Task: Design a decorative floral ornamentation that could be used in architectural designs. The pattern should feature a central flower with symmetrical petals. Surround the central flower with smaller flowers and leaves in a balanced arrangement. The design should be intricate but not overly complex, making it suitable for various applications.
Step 1401:
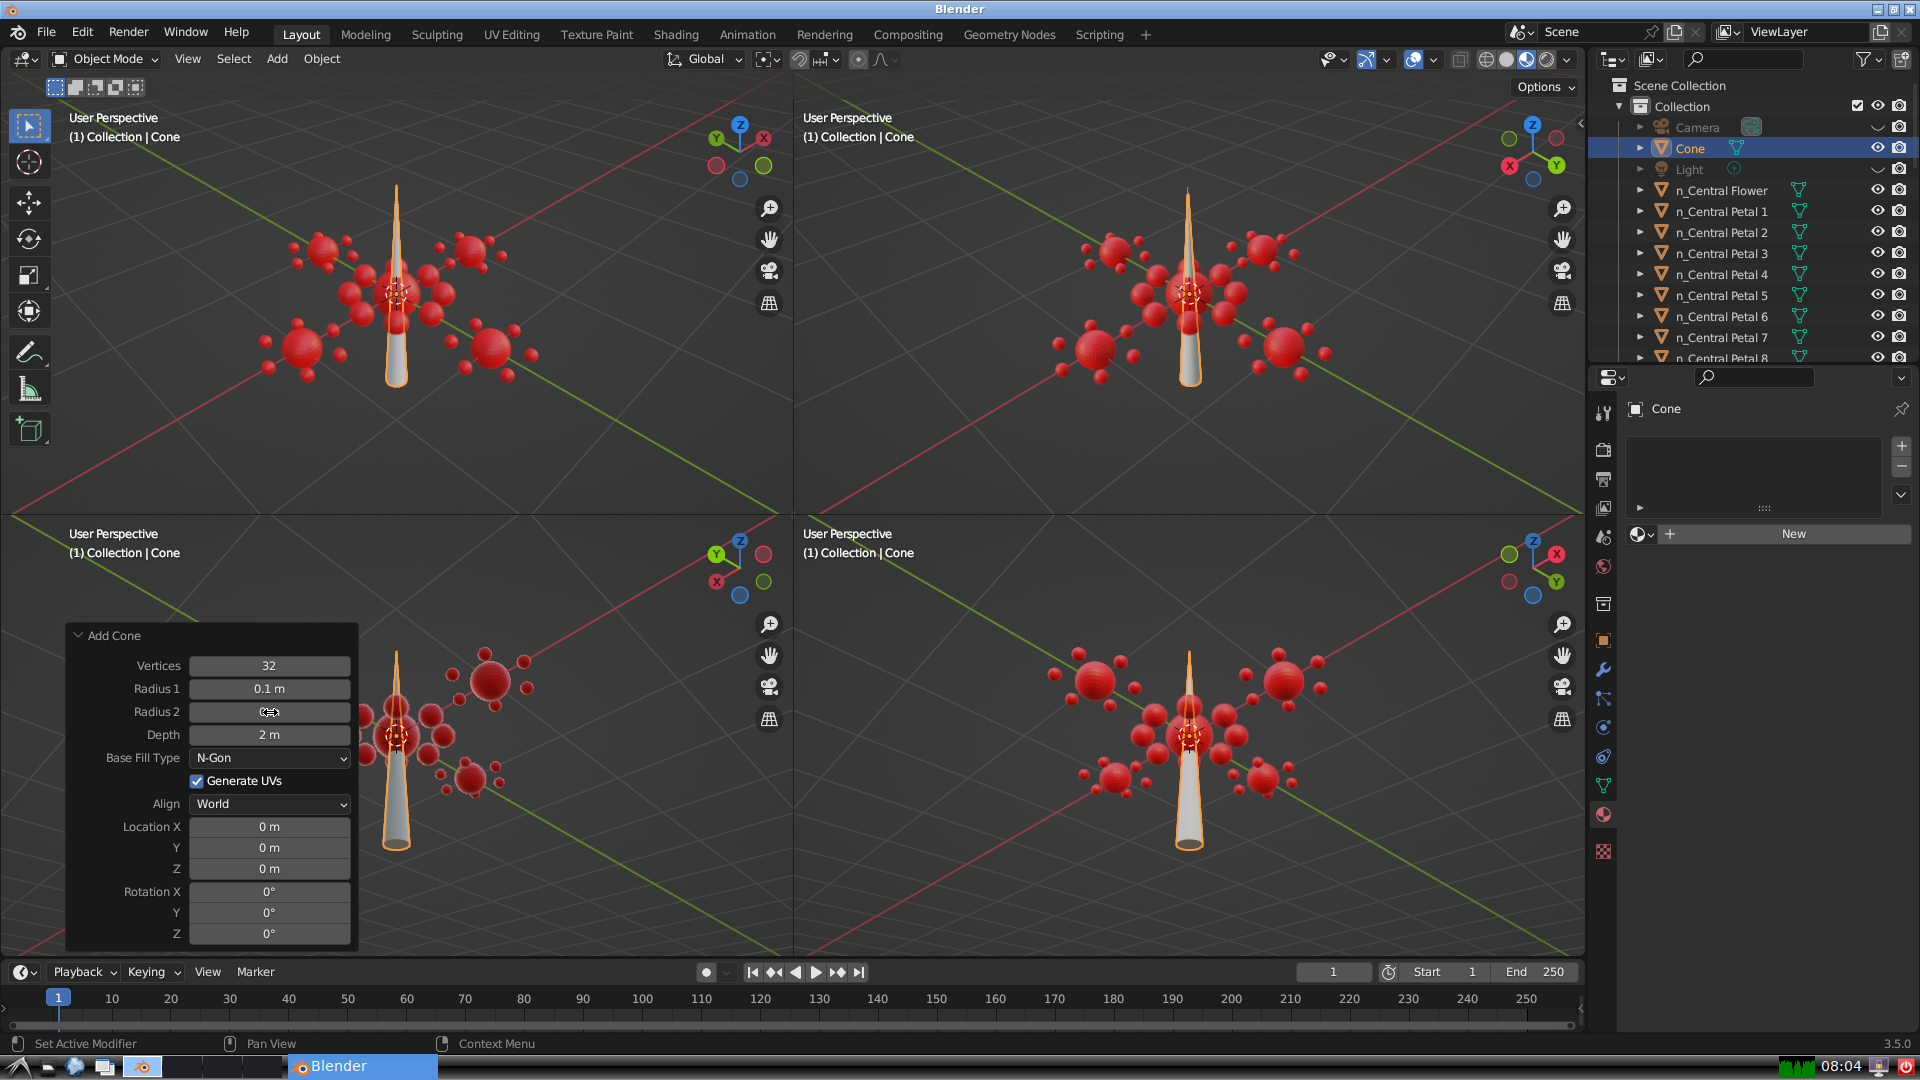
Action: click: no